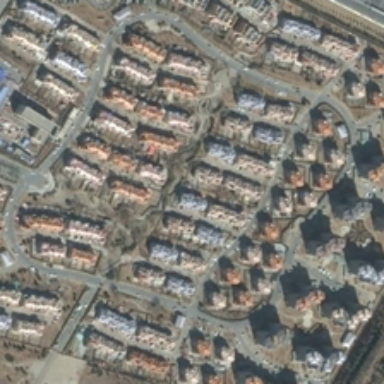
There are buildings and roads .